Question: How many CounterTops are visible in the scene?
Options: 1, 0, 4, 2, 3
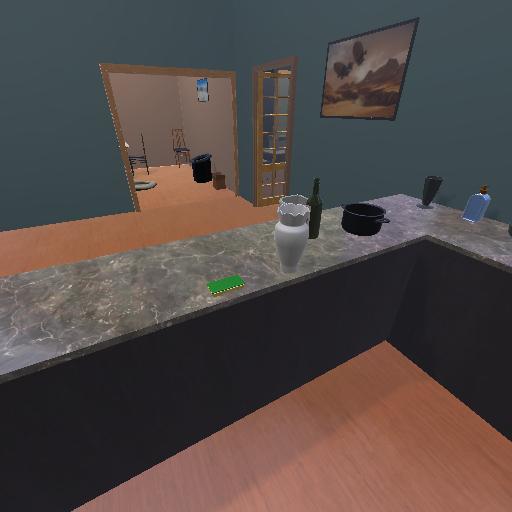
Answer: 1